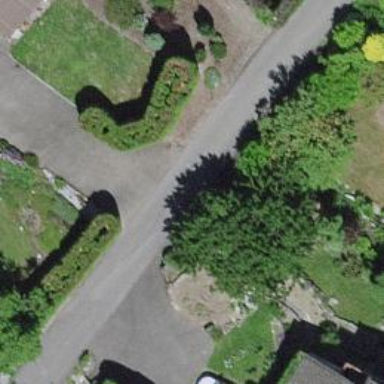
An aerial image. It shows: Living street.